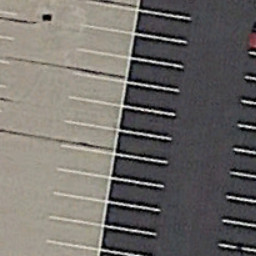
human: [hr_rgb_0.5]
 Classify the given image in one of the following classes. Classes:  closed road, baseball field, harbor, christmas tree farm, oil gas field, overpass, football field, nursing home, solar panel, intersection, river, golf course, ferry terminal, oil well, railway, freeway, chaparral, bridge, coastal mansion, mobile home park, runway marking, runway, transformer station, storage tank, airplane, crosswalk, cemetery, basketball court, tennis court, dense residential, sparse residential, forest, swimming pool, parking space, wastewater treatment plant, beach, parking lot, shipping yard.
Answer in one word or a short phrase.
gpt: parking space